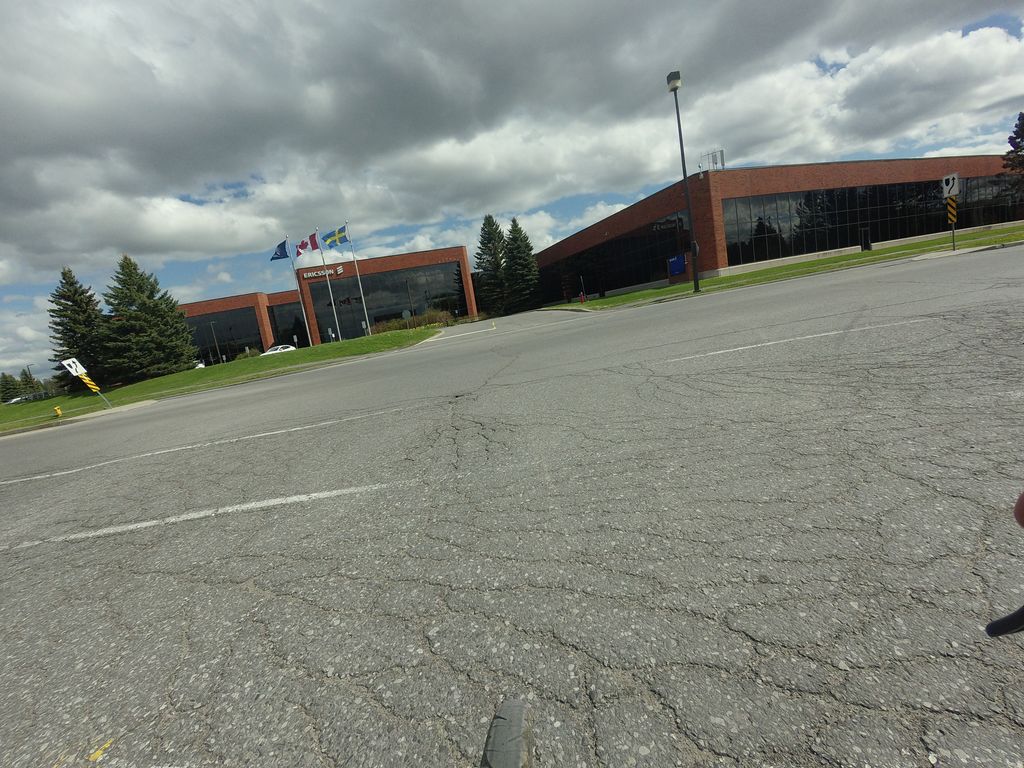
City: ottawa-gatineau